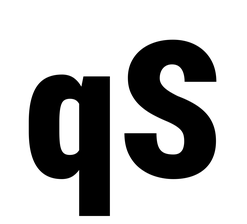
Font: Roboto_Condensed_Black